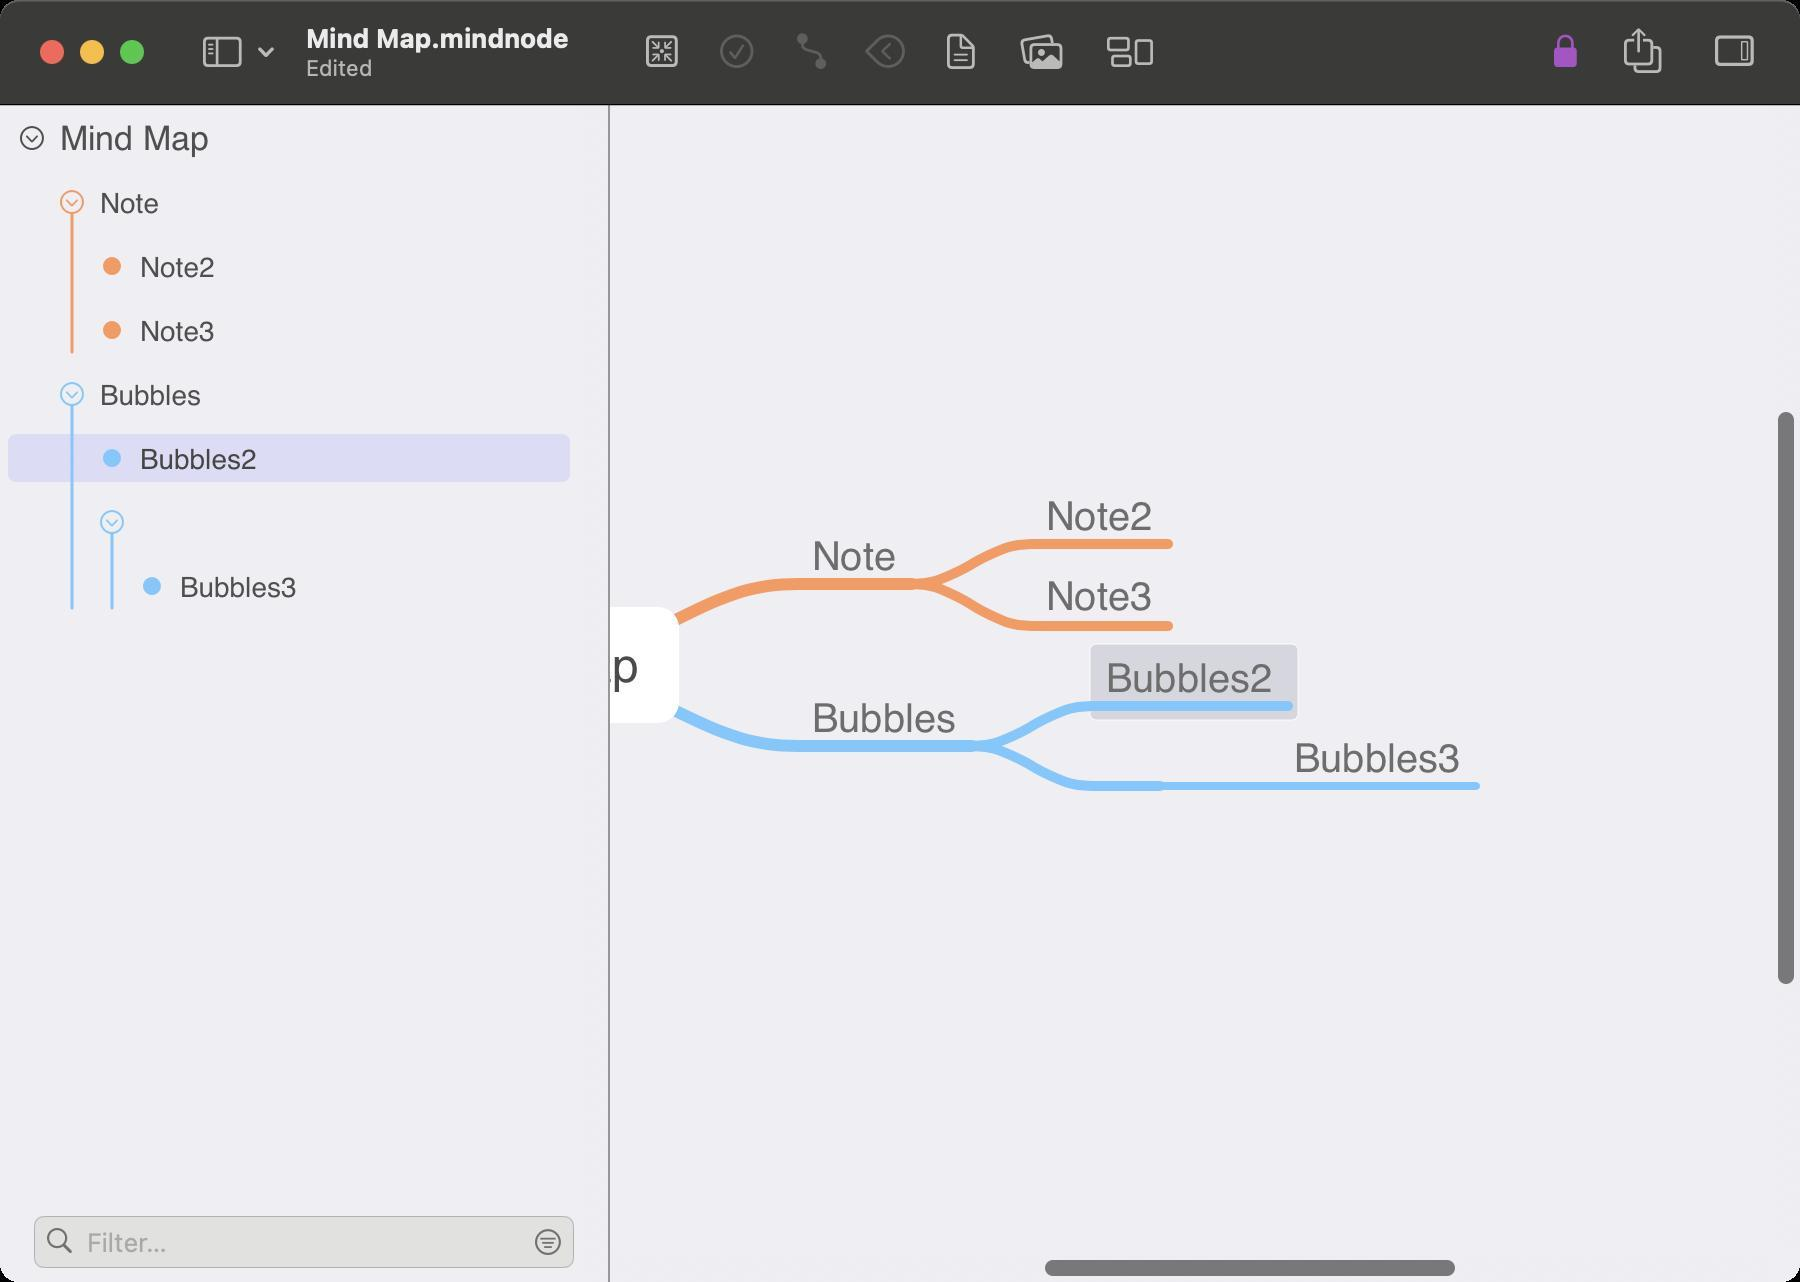
Accessibility tree:
{"name": "Mind_Map.mindnode", "role": "AXWindow", "description": null, "role_description": "standard window", "value": null, "position": "414.00;127.00", "size": "900;641", "children": [{"name": null, "role": "AXScrollArea", "description": null, "role_description": "scroll area", "value": null, "position": "305.00;52.00", "size": "595;589", "children": [{"name": null, "role": "AXScrollBar", "description": null, "role_description": "scroll bar", "value": 0.5816910362364908, "position": "305.00;626.00", "size": "580;15", "children": [{"name": null, "role": "AXValueIndicator", "description": null, "role_description": "value indicator", "value": 0.5816910362364908, "position": "521.50;626.00", "size": "207;15", "children": []}, {"name": null, "role": "AXButton", "description": null, "role_description": "increment arrow button", "value": null, "position": "305.00;626.00", "size": "0;0", "children": []}, {"name": null, "role": "AXButton", "description": null, "role_description": "decrement arrow button", "value": null, "position": "305.00;626.00", "size": "0;0", "children": []}, {"name": null, "role": "AXButton", "description": null, "role_description": "increment page button", "value": null, "position": "729.00;626.00", "size": "156;15", "children": []}, {"name": null, "role": "AXButton", "description": null, "role_description": "decrement page button", "value": null, "position": "305.00;626.00", "size": "216;15", "children": []}]}, {"name": null, "role": "AXScrollBar", "description": null, "role_description": "scroll bar", "value": 0.5365418894830659, "position": "885.00;52.00", "size": "15;574", "children": [{"name": null, "role": "AXValueIndicator", "description": null, "role_description": "value indicator", "value": 0.5365418894830659, "position": "885.00;205.00", "size": "15;288", "children": []}, {"name": null, "role": "AXButton", "description": null, "role_description": "increment arrow button", "value": null, "position": "885.00;52.00", "size": "0;0", "children": []}, {"name": null, "role": "AXButton", "description": null, "role_description": "decrement arrow button", "value": null, "position": "885.00;52.00", "size": "0;0", "children": []}, {"name": null, "role": "AXButton", "description": null, "role_description": "increment page button", "value": null, "position": "885.00;493.50", "size": "15;132", "children": []}, {"name": null, "role": "AXButton", "description": null, "role_description": "decrement page button", "value": null, "position": "885.00;52.00", "size": "15;153", "children": []}]}, {"name": null, "role": "AXGroup", "description": null, "role_description": "group", "value": null, "position": "885.00;626.00", "size": "15;15", "children": []}]}, {"name": null, "role": "AXScrollArea", "description": null, "role_description": "scroll area", "value": null, "position": "0.00;52.00", "size": "304;589", "children": [{"name": null, "role": "AXTable", "description": null, "role_description": "table", "value": null, "position": "0.00;52.00", "size": "289;589", "children": [{"name": null, "role": "AXRow", "description": null, "role_description": "table row", "value": null, "position": "0.00;52.00", "size": "289;1", "children": [{"name": null, "role": "AXCell", "description": null, "role_description": "cell", "value": null, "position": "0.00;52.00", "size": "289;1", "children": []}]}, {"name": null, "role": "AXRow", "description": null, "role_description": "table row", "value": null, "position": "0.00;53.00", "size": "289;32", "children": [{"name": null, "role": "AXCell", "description": null, "role_description": "cell", "value": null, "position": "0.00;53.00", "size": "289;32", "children": [{"name": null, "role": "AXTextArea", "description": null, "role_description": "text entry area", "value": "Mind Map", "position": "26.00;59.00", "size": "248;20", "children": []}, {"name": "", "role": "AXButton", "description": "go down", "role_description": "button", "value": null, "position": "7.50;60.50", "size": "17;17", "children": []}]}]}, {"name": null, "role": "AXRow", "description": null, "role_description": "table row", "value": null, "position": "0.00;85.00", "size": "289;32", "children": [{"name": null, "role": "AXCell", "description": null, "role_description": "cell", "value": null, "position": "0.00;85.00", "size": "289;32", "children": [{"name": null, "role": "AXTextArea", "description": null, "role_description": "text entry area", "value": "Note", "position": "46.00;92.50", "size": "228;17", "children": []}, {"name": "", "role": "AXButton", "description": "go down", "role_description": "button", "value": null, "position": "27.50;92.50", "size": "17;17", "children": []}]}]}, {"name": null, "role": "AXRow", "description": null, "role_description": "table row", "value": null, "position": "0.00;117.00", "size": "289;32", "children": [{"name": null, "role": "AXCell", "description": null, "role_description": "cell", "value": null, "position": "0.00;117.00", "size": "289;32", "children": [{"name": null, "role": "AXTextArea", "description": null, "role_description": "text entry area", "value": "Note2", "position": "66.00;124.50", "size": "208;17", "children": []}]}]}, {"name": null, "role": "AXRow", "description": null, "role_description": "table row", "value": null, "position": "0.00;149.00", "size": "289;32", "children": [{"name": null, "role": "AXCell", "description": null, "role_description": "cell", "value": null, "position": "0.00;149.00", "size": "289;32", "children": [{"name": null, "role": "AXTextArea", "description": null, "role_description": "text entry area", "value": "Note3", "position": "66.00;156.50", "size": "208;17", "children": []}]}]}, {"name": null, "role": "AXRow", "description": null, "role_description": "table row", "value": null, "position": "0.00;181.00", "size": "289;32", "children": [{"name": null, "role": "AXCell", "description": null, "role_description": "cell", "value": null, "position": "0.00;181.00", "size": "289;32", "children": [{"name": null, "role": "AXTextArea", "description": null, "role_description": "text entry area", "value": "Bubbles", "position": "46.00;188.50", "size": "228;17", "children": []}, {"name": "", "role": "AXButton", "description": "go down", "role_description": "button", "value": null, "position": "27.50;188.50", "size": "17;17", "children": []}]}]}, {"name": null, "role": "AXRow", "description": null, "role_description": "table row", "value": null, "position": "0.00;213.00", "size": "289;32", "children": [{"name": null, "role": "AXCell", "description": null, "role_description": "cell", "value": null, "position": "0.00;213.00", "size": "289;32", "children": [{"name": null, "role": "AXTextArea", "description": null, "role_description": "text entry area", "value": "Bubbles2", "position": "66.00;220.50", "size": "208;17", "children": []}]}]}, {"name": null, "role": "AXRow", "description": null, "role_description": "table row", "value": null, "position": "0.00;245.00", "size": "289;32", "children": [{"name": null, "role": "AXCell", "description": null, "role_description": "cell", "value": null, "position": "0.00;245.00", "size": "289;32", "children": [{"name": null, "role": "AXTextArea", "description": null, "role_description": "text entry area", "value": "", "position": "66.00;252.50", "size": "208;17", "children": []}, {"name": "", "role": "AXButton", "description": "go down", "role_description": "button", "value": null, "position": "47.50;252.50", "size": "17;17", "children": []}]}]}, {"name": null, "role": "AXRow", "description": null, "role_description": "table row", "value": null, "position": "0.00;277.00", "size": "289;32", "children": [{"name": null, "role": "AXCell", "description": null, "role_description": "cell", "value": null, "position": "0.00;277.00", "size": "289;32", "children": [{"name": null, "role": "AXTextArea", "description": null, "role_description": "text entry area", "value": "Bubbles3", "position": "86.00;284.50", "size": "188;17", "children": []}]}]}, {"name": null, "role": "AXRow", "description": null, "role_description": "table row", "value": null, "position": "0.00;309.00", "size": "289;129", "children": [{"name": null, "role": "AXCell", "description": null, "role_description": "cell", "value": null, "position": "0.00;309.00", "size": "289;129", "children": []}]}, {"name": null, "role": "AXColumn", "description": null, "role_description": "column", "value": null, "position": "0.00;52.00", "size": "289;589", "children": []}]}, {"name": null, "role": "AXScrollBar", "description": null, "role_description": "scroll bar", "value": 0.0, "position": "289.00;52.00", "size": "15;589", "children": []}]}, {"name": null, "role": "AXTextField", "description": "Search", "role_description": "text field", "value": "", "position": "41.00;613.00", "size": "205;16", "children": []}, {"name": null, "role": "AXImage", "description": "Search", "role_description": "image", "value": null, "position": "22.00;609.50", "size": "16;22", "children": []}, {"name": "", "role": "AXButton", "description": "Outline Settings", "role_description": "button", "value": null, "position": "266.00;610.00", "size": "16;22", "children": []}, {"name": null, "role": "AXToolbar", "description": null, "role_description": "toolbar", "value": null, "position": "0.00;0.00", "size": "900;52", "children": [{"name": null, "role": "AXMenuButton", "description": "View", "role_description": "menu button", "value": null, "position": "87.00;0.00", "size": "62;52", "children": [{"name": "", "role": "AXMenuButton", "description": "Toggle sidebar", "role_description": "menu button", "value": null, "position": "86.00;6.00", "size": "64;40", "children": []}]}, {"name": null, "role": "AXButton", "description": "Focus", "role_description": "button", "value": null, "position": "312.50;0.00", "size": "37;52", "children": []}, {"name": null, "role": "AXButton", "description": "Add Task", "role_description": "button", "value": null, "position": "349.50;0.00", "size": "38;52", "children": []}, {"name": null, "role": "AXButton", "description": "Connect", "role_description": "button", "value": null, "position": "387.50;0.00", "size": "37;52", "children": []}, {"name": null, "role": "AXButton", "description": "Fold Node", "role_description": "button", "value": null, "position": "424.50;0.00", "size": "38;52", "children": []}, {"name": null, "role": "AXButton", "description": "View Notes", "role_description": "button", "value": null, "position": "462.50;0.00", "size": "36;52", "children": []}, {"name": null, "role": "AXMenuButton", "description": "Images", "role_description": "menu button", "value": null, "position": "498.50;0.00", "size": "44;52", "children": [{"name": "", "role": "AXMenuButton", "description": "", "role_description": "menu button", "value": null, "position": "496.50;6.00", "size": "48;40", "children": []}]}, {"name": null, "role": "AXMenuButton", "description": "Organize", "role_description": "menu button", "value": null, "position": "542.50;0.00", "size": "45;52", "children": [{"name": "", "role": "AXMenuButton", "description": "", "role_description": "menu button", "value": null, "position": "540.50;6.00", "size": "49;40", "children": []}]}, {"name": null, "role": "AXButton", "description": "Get MindNode PLUS", "role_description": "button", "value": null, "position": "764.00;0.00", "size": "37;52", "children": []}, {"name": null, "role": "AXButton", "description": "Export a Copy", "role_description": "button", "value": null, "position": "801.00;0.00", "size": "41;52", "children": []}, {"name": null, "role": "AXRadioButton", "description": "Sidebar", "role_description": "radio button", "value": 0, "position": "842.00;0.00", "size": "50;52", "children": []}]}, {"name": null, "role": "AXButton", "description": null, "role_description": "close button", "value": null, "position": "19.00;18.00", "size": "14;16", "children": []}, {"name": null, "role": "AXButton", "description": null, "role_description": "full screen button", "value": null, "position": "59.00;18.00", "size": "14;16", "children": [{"name": null, "role": "AXGroup", "description": null, "role_description": "group", "value": null, "position": "59.00;18.00", "size": "14;16", "children": [{"name": null, "role": "AXGroup", "description": null, "role_description": "group", "value": null, "position": "59.00;18.00", "size": "14;16", "children": []}]}]}, {"name": null, "role": "AXButton", "description": null, "role_description": "minimize button", "value": null, "position": "39.00;18.00", "size": "14;16", "children": []}, {"name": null, "role": "AXStaticText", "description": null, "role_description": "text", "value": "Mind Map.mindnode", "position": "149.00;0.00", "size": "164;52", "children": []}]}